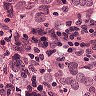
Metastatic tissue present: yes